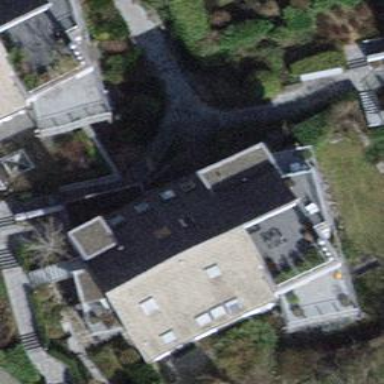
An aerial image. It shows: Image showing building with apartments.